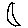
Label: moon